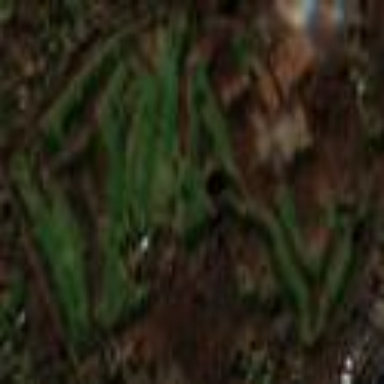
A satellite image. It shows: Golf course surrounded by greenery.